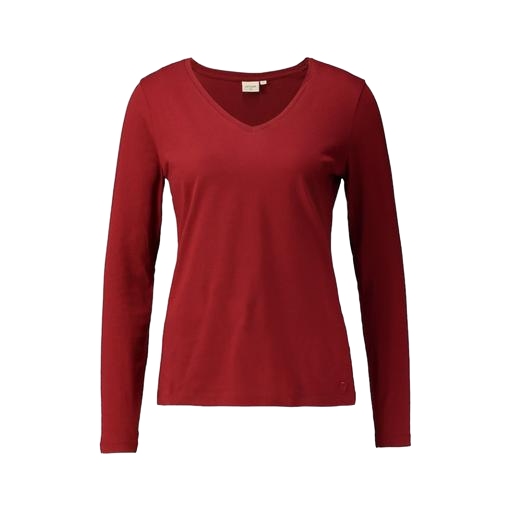
long sleeved fitted red shirt, red long-sleeve t-shirt, longsleeve t-shirt, white background